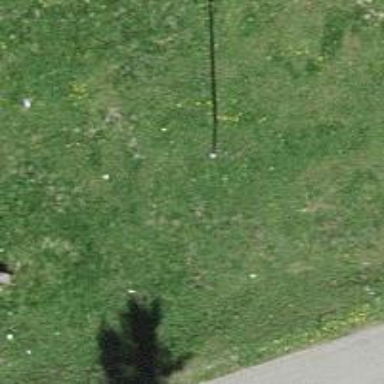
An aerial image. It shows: Power pole.